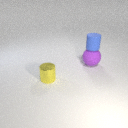
large purple rubber sphere to the right of small yellow metal cylinder